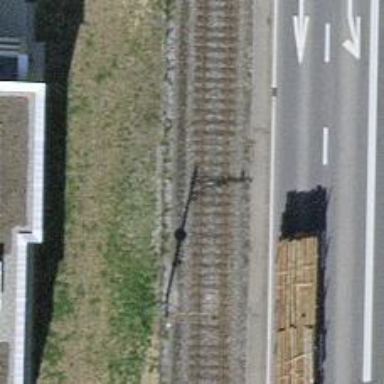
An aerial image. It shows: Railway bridge with electrified contact line. There is one track on the bridge.